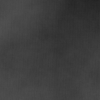
Label: dusty